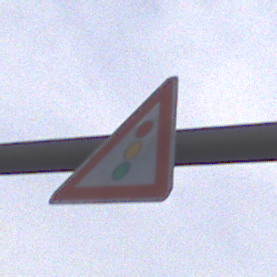
Verkehrszeichen: Lichtzeichenanlage
Umgebung: Outdoor, Suburban
Tageszeit: MorningAfternoon
Wetter: PartlyCloudy
Licht: Natural
Jahreszeit: NotSpecified
Kontrast: MediumContrast